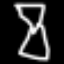
Label: hourglass